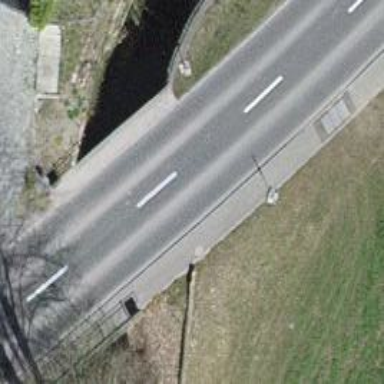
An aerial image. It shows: Tertiary road with asphalt surface that goes over bridge.